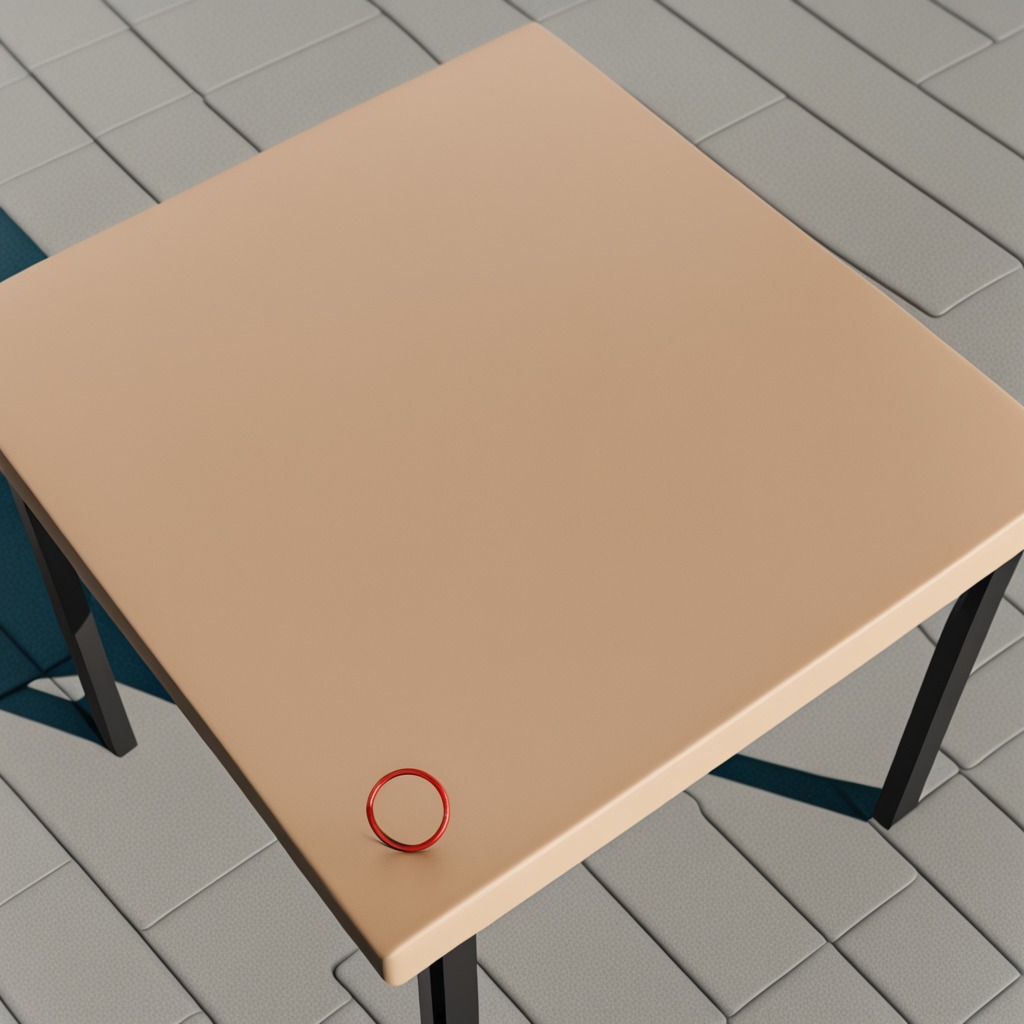
A rubber O-ring is lying on the table.